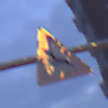
Verkehrszeichen: WildwechselRechts
Umgebung: Outdoor, Urban
Tageszeit: Night
Wetter: PartlyCloudy
Licht: Artificial
Jahreszeit: NotSpecified
Kontrast: HighContrast